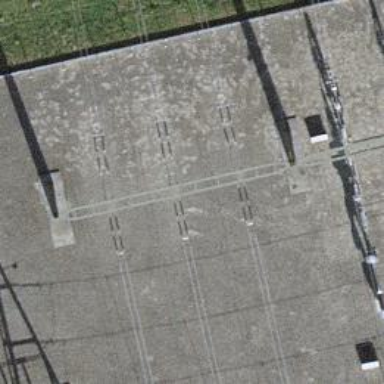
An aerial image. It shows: Three power lines with cables.